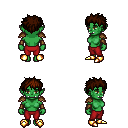
a pixel art fantasy rpg character, female body template, orc, green skin, leather shoulder armor, red pants, brown bedhead hairstyle, cloth bracers, gold boots, four views (front, back, left, right), 2x2 character sprite sheet, small pixel art, hard edges, no anti-aliasing